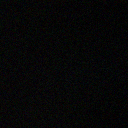
Screen state: off